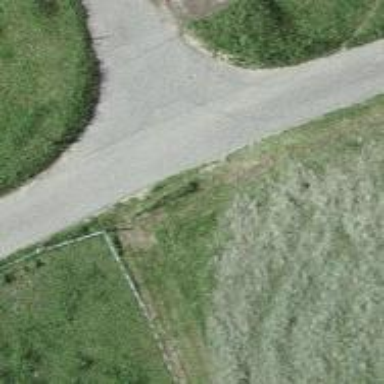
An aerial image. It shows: Unclassified paved road.